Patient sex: M
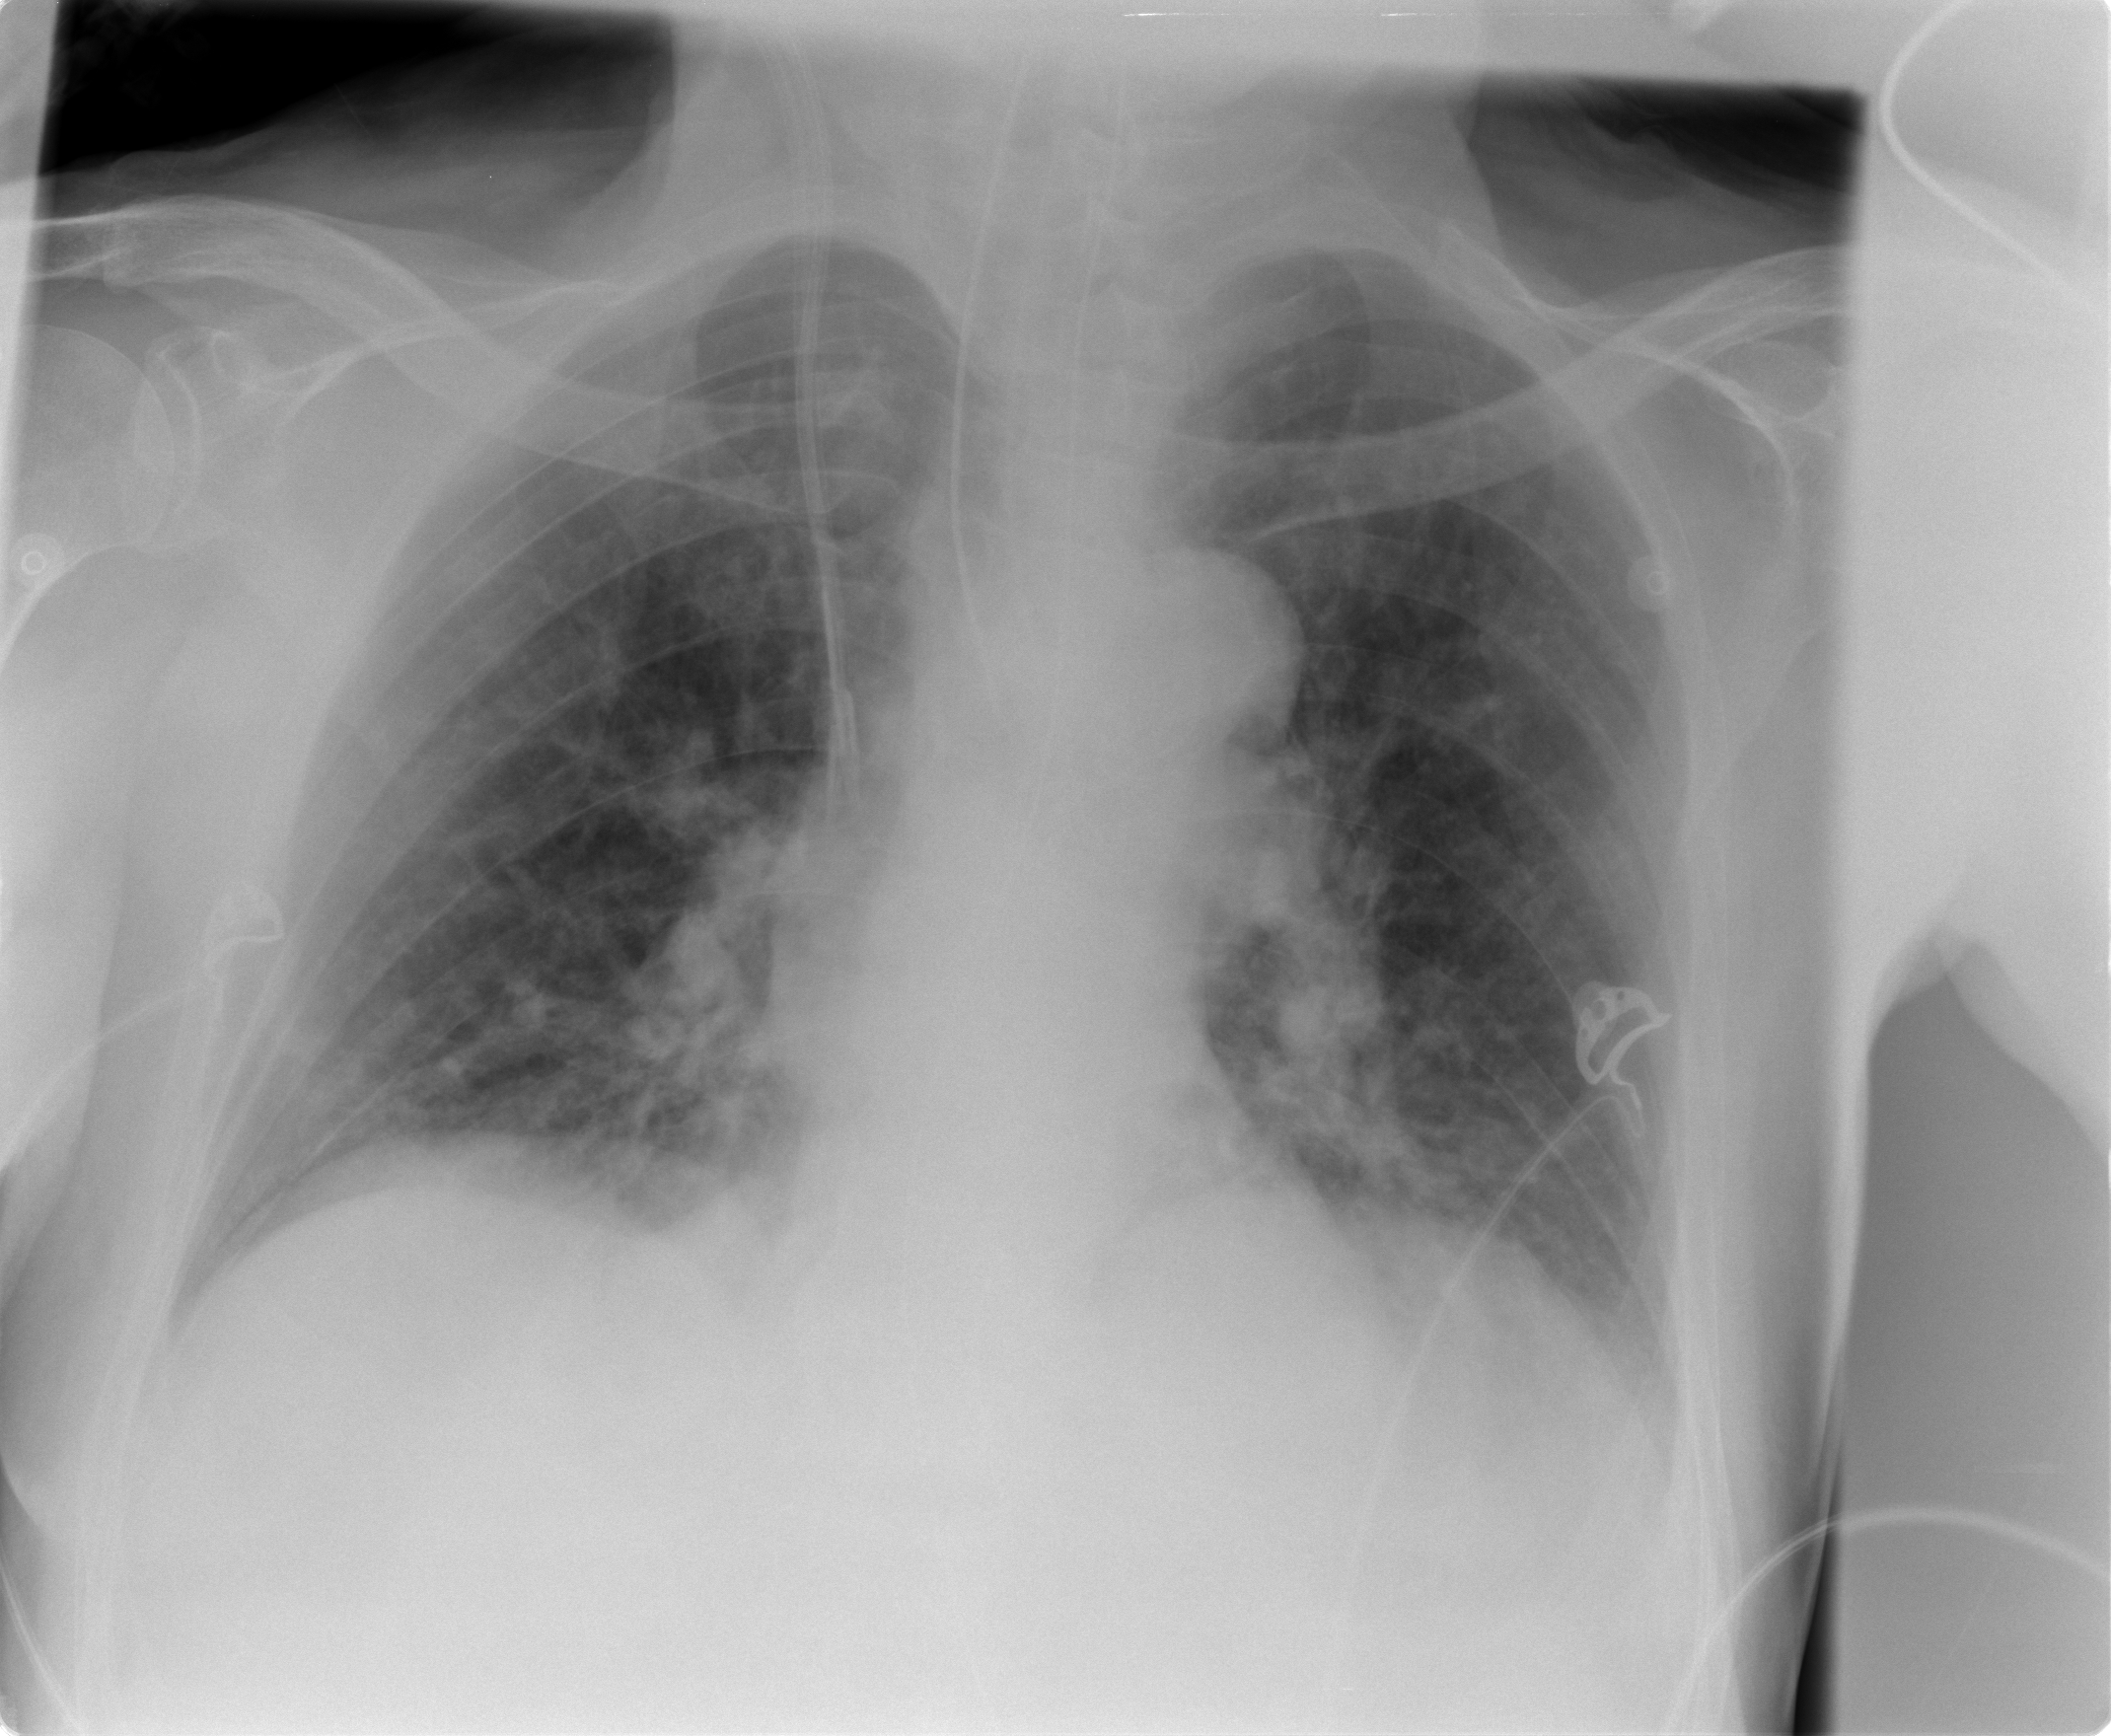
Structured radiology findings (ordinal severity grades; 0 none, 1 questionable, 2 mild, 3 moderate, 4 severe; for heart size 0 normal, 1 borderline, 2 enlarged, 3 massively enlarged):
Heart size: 0
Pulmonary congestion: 2
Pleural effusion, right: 0
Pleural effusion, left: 0
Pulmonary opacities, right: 2
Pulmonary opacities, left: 0
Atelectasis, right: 0
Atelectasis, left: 0